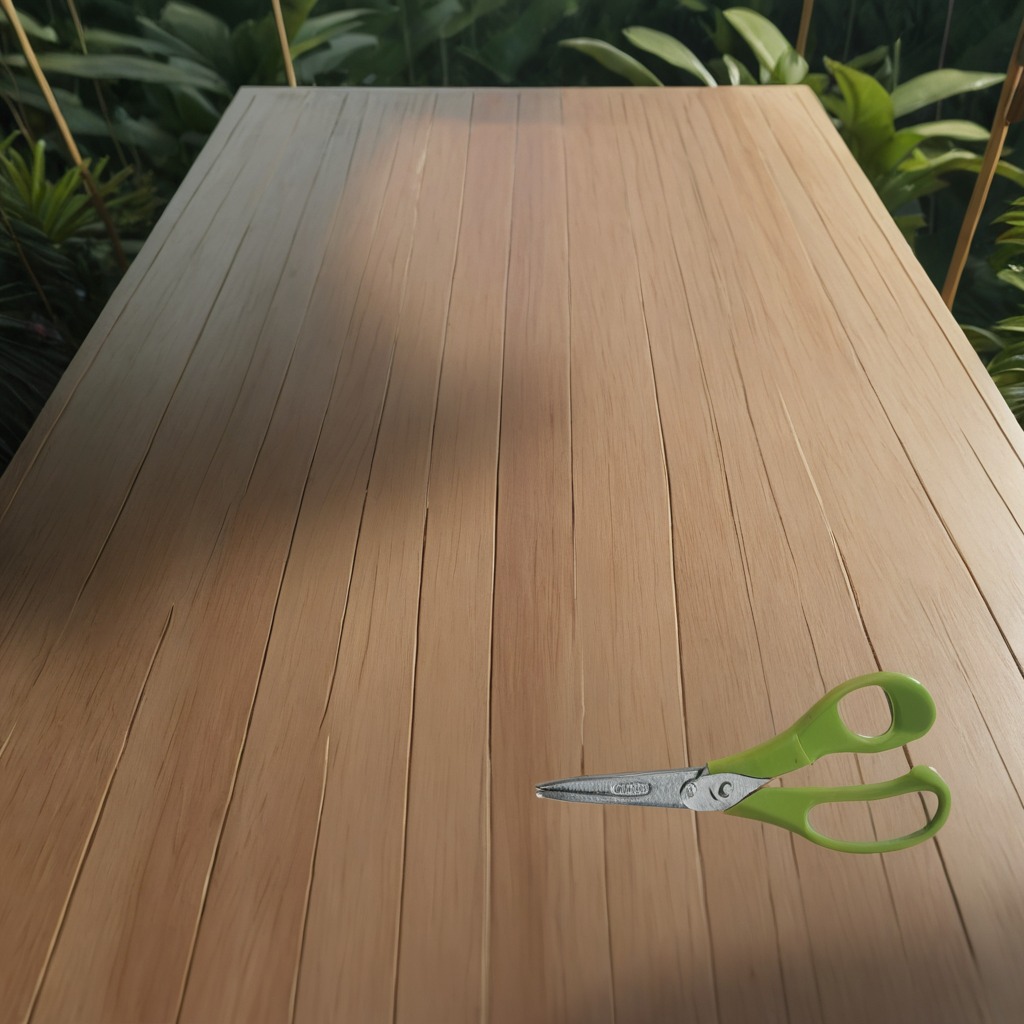
A scissor is lying on a wooden table in a jungle field workshop tent.